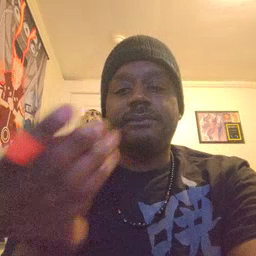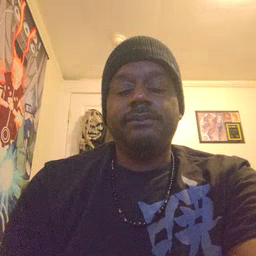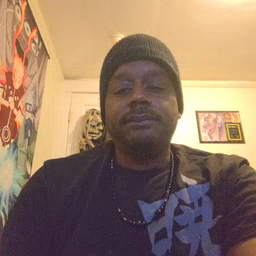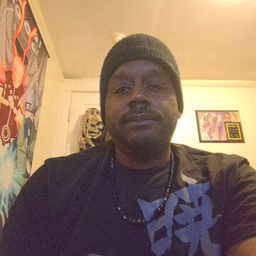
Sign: give